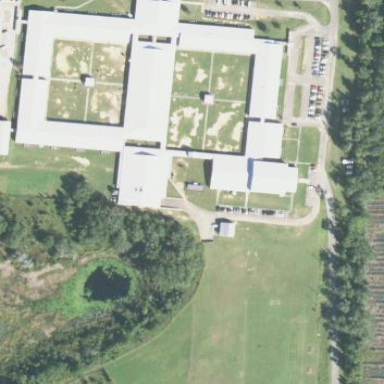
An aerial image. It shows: School.